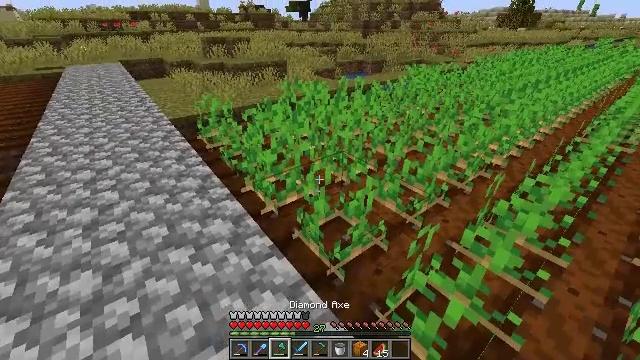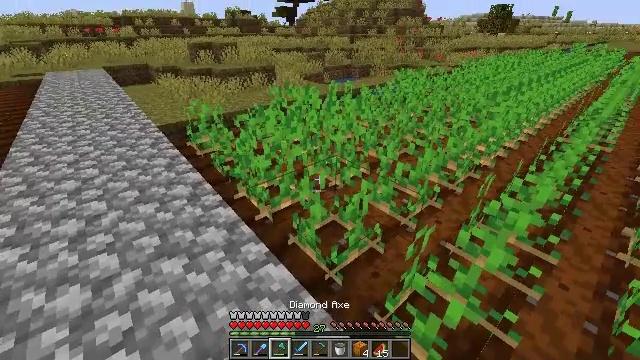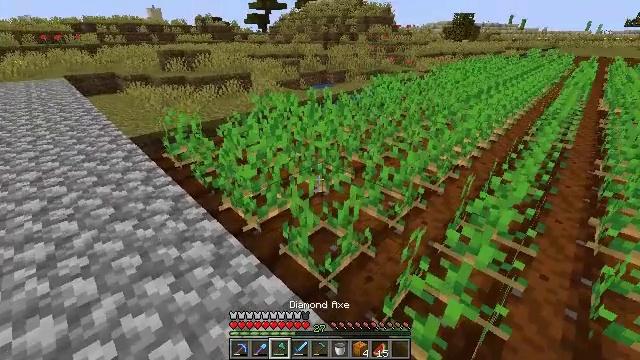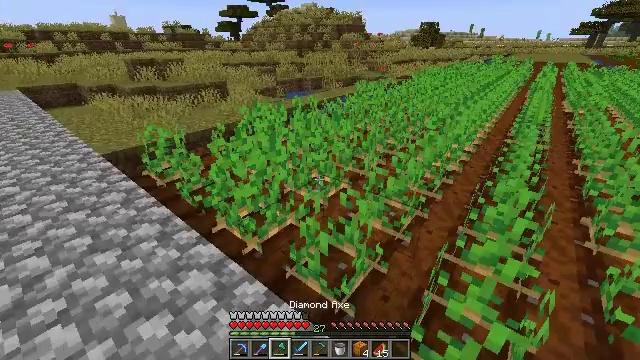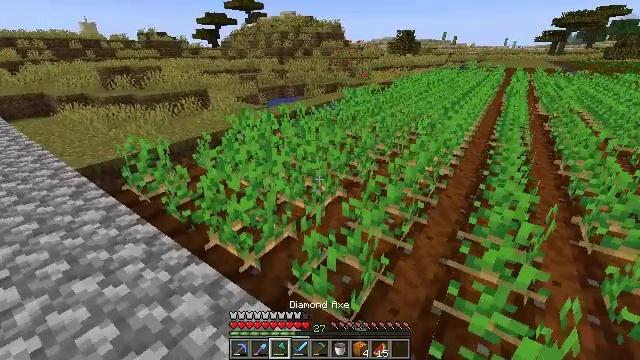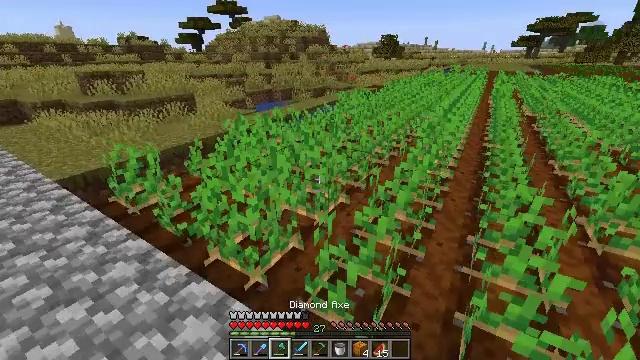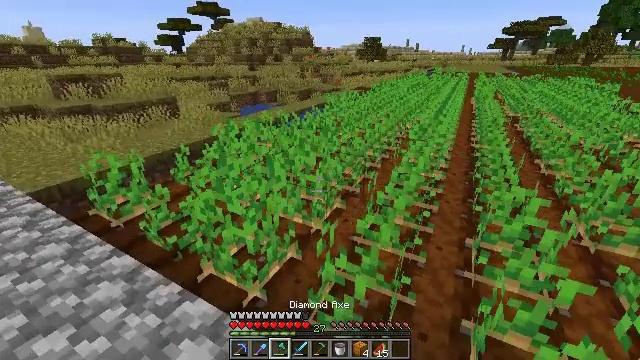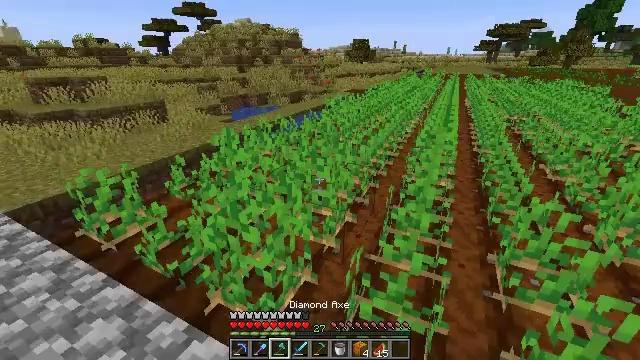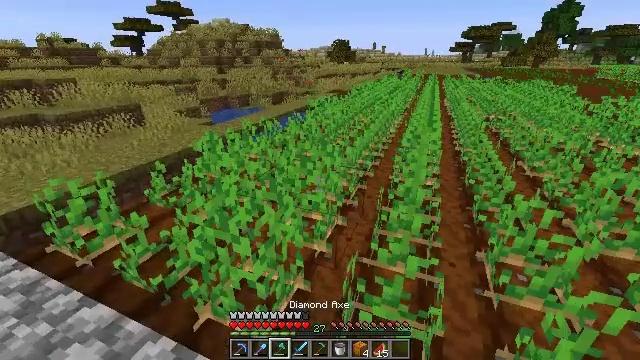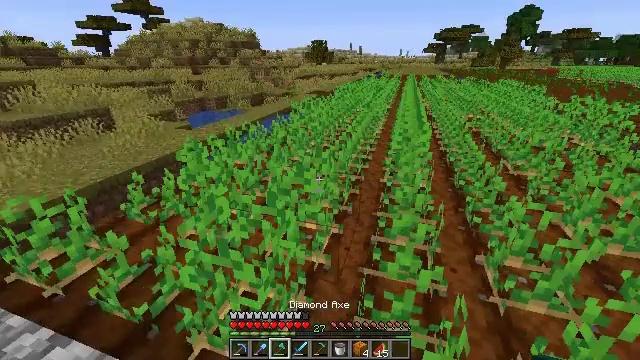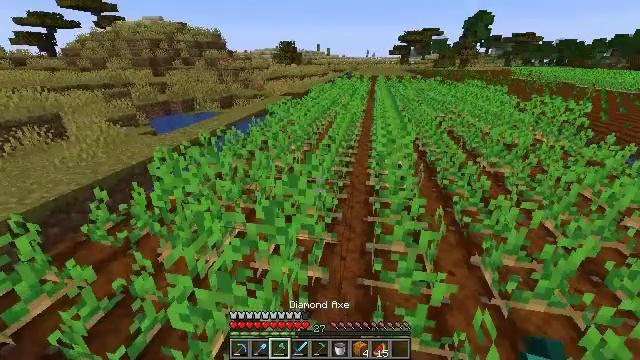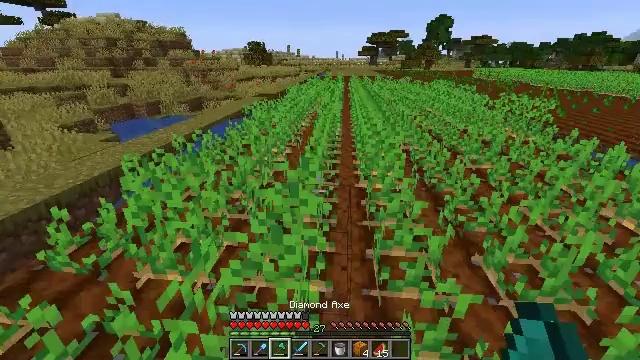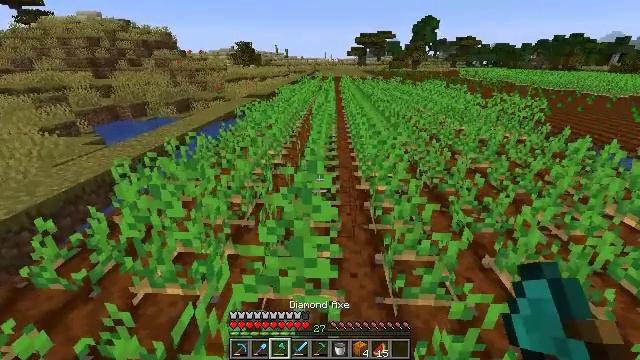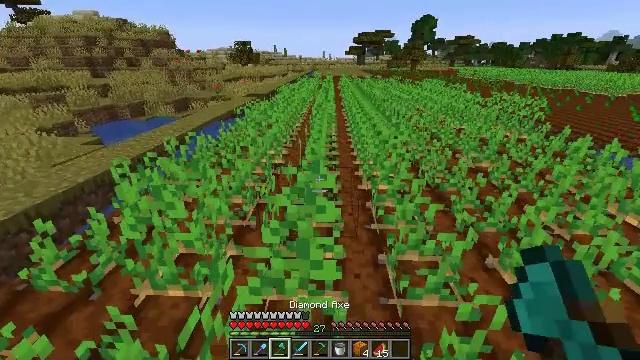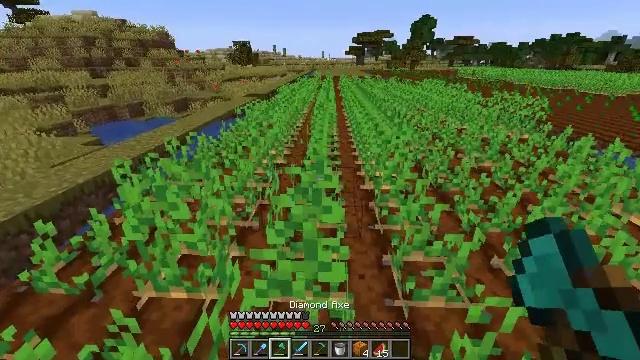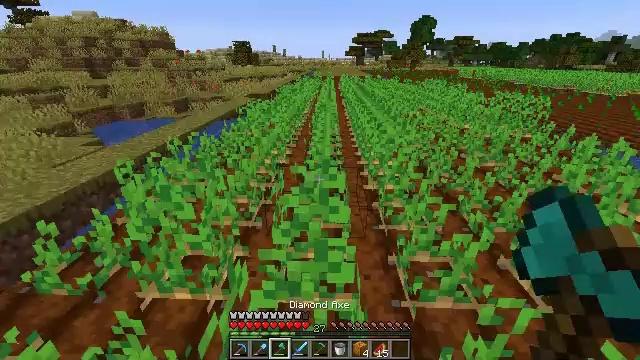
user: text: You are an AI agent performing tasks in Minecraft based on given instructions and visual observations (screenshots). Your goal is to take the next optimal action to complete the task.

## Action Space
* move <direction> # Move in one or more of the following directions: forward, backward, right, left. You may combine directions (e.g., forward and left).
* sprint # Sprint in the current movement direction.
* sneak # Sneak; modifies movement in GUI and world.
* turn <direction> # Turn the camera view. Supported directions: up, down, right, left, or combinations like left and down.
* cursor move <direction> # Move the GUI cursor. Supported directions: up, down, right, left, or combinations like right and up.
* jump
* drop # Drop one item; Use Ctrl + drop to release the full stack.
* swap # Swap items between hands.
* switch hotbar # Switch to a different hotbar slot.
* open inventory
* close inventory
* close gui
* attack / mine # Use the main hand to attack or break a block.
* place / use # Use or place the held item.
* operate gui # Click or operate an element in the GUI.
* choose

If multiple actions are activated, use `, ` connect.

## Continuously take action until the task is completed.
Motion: motion action
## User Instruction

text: Collect potatoes from the garden.
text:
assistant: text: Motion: move left, turn right
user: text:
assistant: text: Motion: move forward and move left, turn right and up
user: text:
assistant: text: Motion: move forward and move left, turn right and up
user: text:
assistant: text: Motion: move forward and move left, turn right and up
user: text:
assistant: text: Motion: move forward and move left, turn right
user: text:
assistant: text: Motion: move forward and move left, turn right
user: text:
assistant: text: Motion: move forward and move left, turn right
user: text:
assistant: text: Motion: move forward and move left, turn right
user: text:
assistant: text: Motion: move forward and move left, turn right
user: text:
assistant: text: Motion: move forward and move left, turn right
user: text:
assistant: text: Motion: move forward and move left, turn right
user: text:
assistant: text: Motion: turn right
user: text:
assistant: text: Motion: no_op
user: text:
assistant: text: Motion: no_op
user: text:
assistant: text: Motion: no_op
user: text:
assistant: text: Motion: no_op
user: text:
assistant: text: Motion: no_op
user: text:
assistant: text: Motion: no_op
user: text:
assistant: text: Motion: no_op
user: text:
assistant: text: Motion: no_op
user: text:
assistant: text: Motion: move forward
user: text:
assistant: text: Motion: move forward and move right
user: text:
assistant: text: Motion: move forward and move right
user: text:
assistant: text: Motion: move forward and move right
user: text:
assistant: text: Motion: move forward and move right
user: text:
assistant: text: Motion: move forward and move right
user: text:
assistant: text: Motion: move forward and move right
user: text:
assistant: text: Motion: move forward and move right
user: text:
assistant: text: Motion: move forward and move right
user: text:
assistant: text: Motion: move forward and move right